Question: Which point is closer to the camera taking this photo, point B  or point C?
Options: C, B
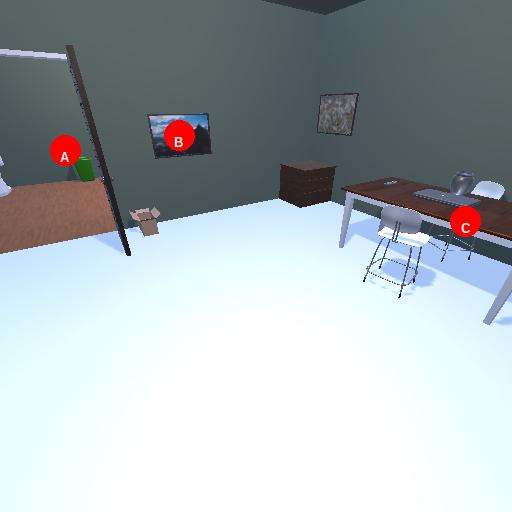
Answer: C